Interaction volume radius: 5 \u00c5
Interaction volume height: 25 \u00c5
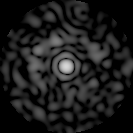
Disorder parameter: 0.8112